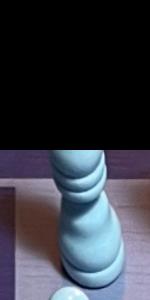
Label: Bishop_White